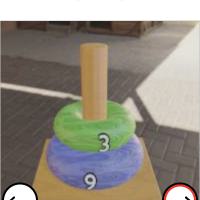
Task: sum
Answer: 12